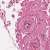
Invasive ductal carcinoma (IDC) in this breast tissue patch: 0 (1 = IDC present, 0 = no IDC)